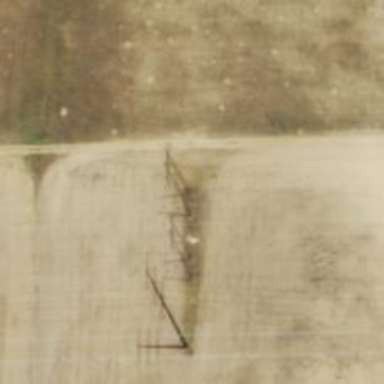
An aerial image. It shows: H-frame power tower with distinctive design.